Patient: sex M, age 58
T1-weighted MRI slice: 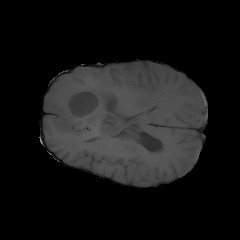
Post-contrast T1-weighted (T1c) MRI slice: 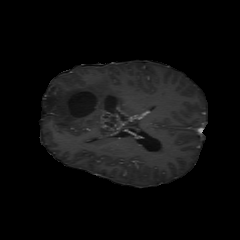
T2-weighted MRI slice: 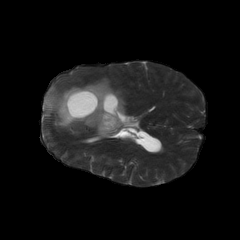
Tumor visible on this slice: yes
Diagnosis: Astrocytoma, IDH-mutant
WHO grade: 4